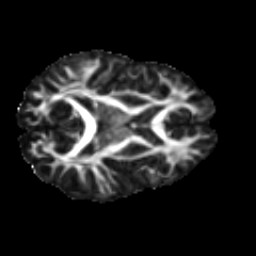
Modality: FA
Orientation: axial
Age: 16
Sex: male
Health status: ill
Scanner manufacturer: ge
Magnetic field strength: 3 T
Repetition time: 6.752 s
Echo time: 0.079 s